Field crop: maize
Growth stage: 2
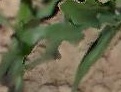
Species: maize